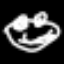
Label: frog